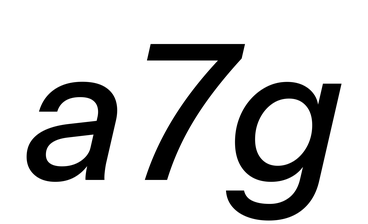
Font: InstrumentSans-Italic_Medium_Italic